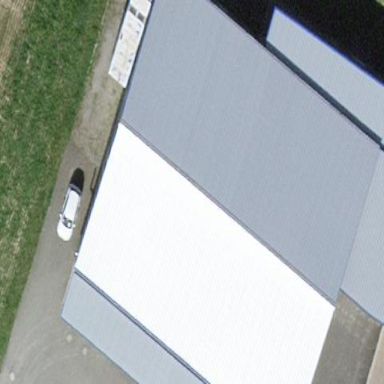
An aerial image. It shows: Commercial building.